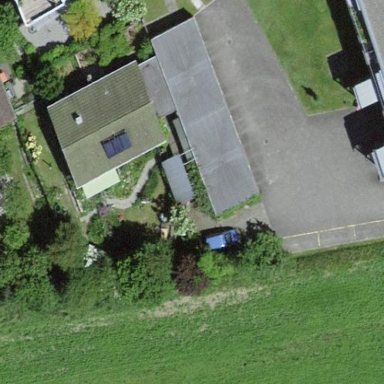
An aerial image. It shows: Group of garages.